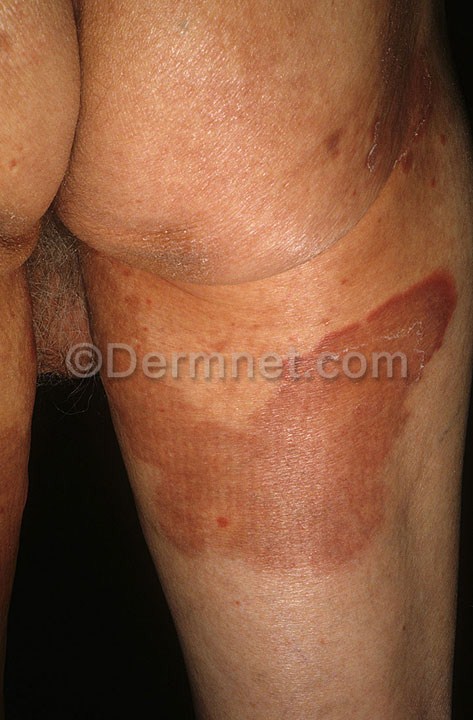
Disease: Exanthems and Drug Eruptions